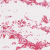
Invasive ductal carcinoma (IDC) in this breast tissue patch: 0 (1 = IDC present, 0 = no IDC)